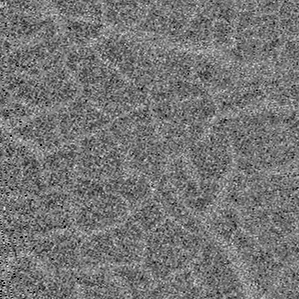
Label: frost